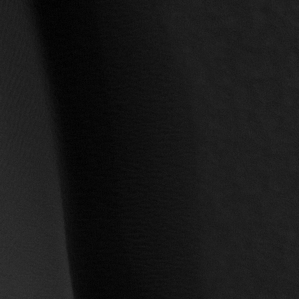
Label: non_frost